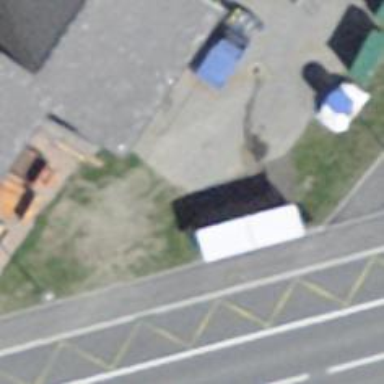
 serving as platform for public transportation."